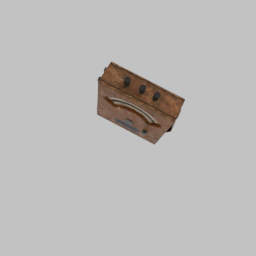
Label: electronics